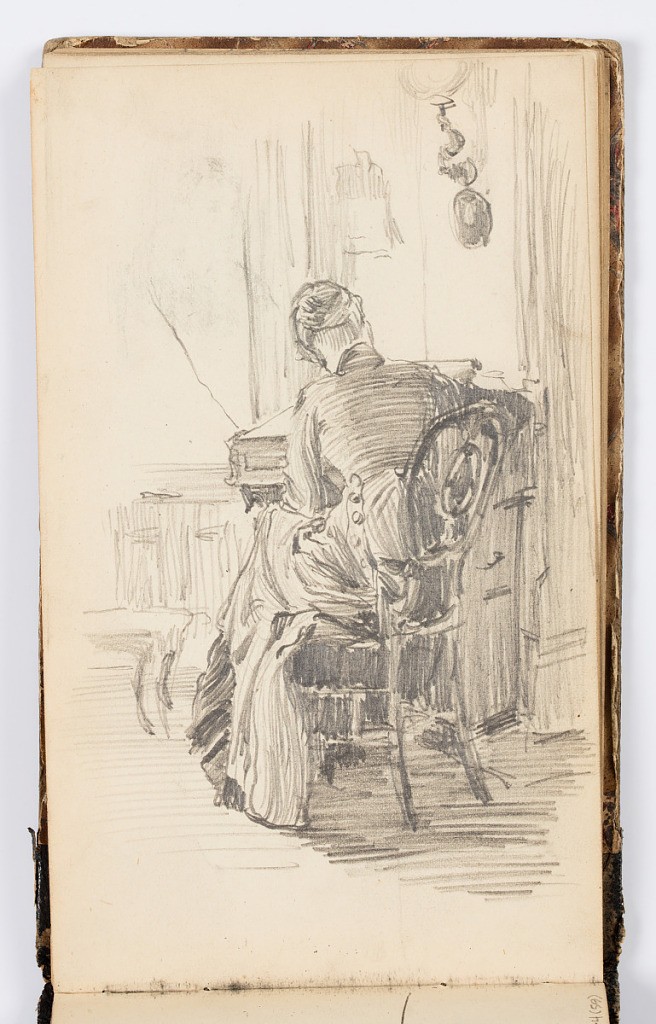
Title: Sketchbook Page
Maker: Kenyon Cox, American, 1856–1919
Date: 1875
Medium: Graphite on paper
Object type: Sketchbook folio
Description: Sketch of a woman seated at a desk.